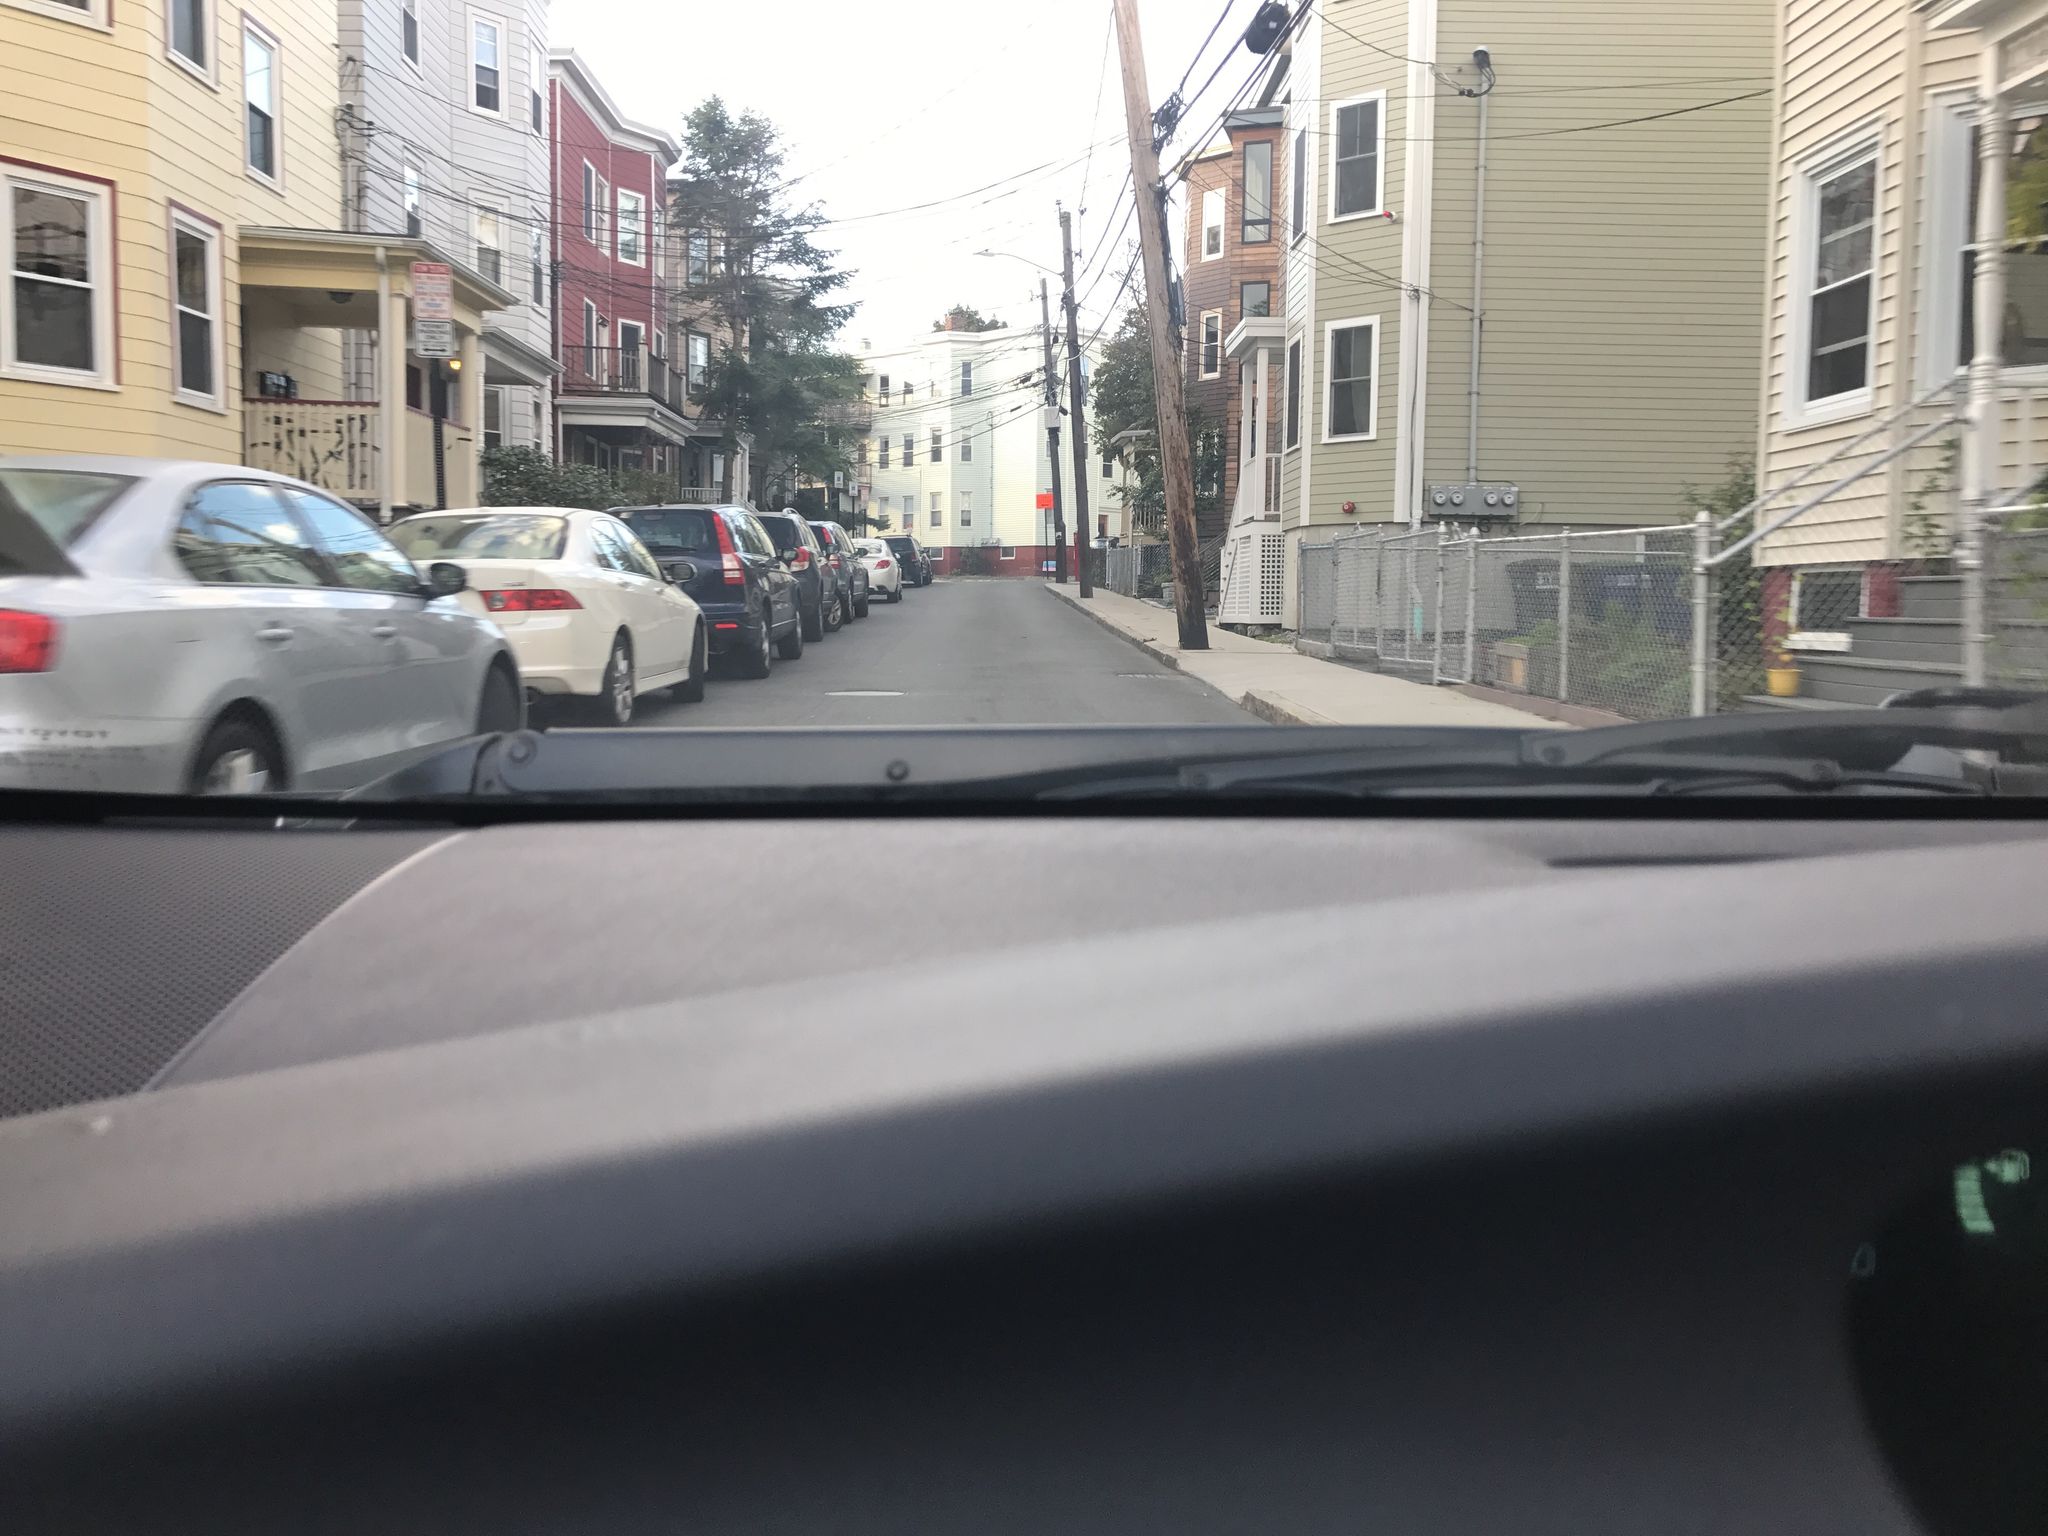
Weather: snowy
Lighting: day
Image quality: good
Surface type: driving surface
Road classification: footway
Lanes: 1
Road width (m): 9.1
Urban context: urban centre
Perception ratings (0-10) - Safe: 4.41, Lively: 6.45, Beautiful: 3.77, Boring: 2.44, Depressing: 6.04, Wealthy: 2.83